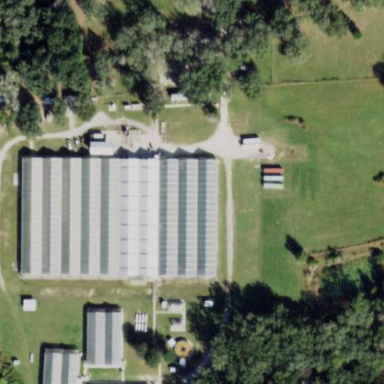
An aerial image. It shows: Plant nursery area.